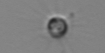
Label: Calciopappus